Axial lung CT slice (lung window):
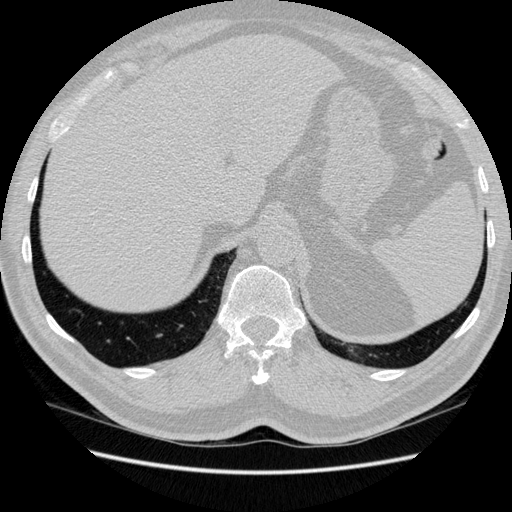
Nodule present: no